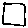
Label: square